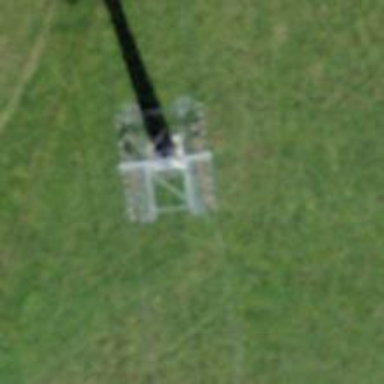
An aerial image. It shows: Pylon used for aerialway.